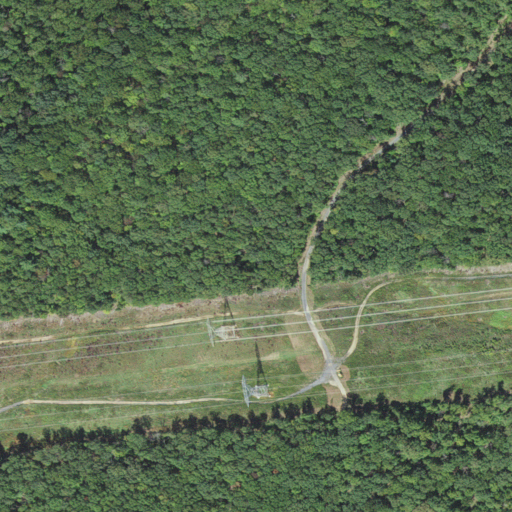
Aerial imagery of ridge(s) in Virginia named Pangletown Ridge containing deciduous forest, mixed forest, and pasture